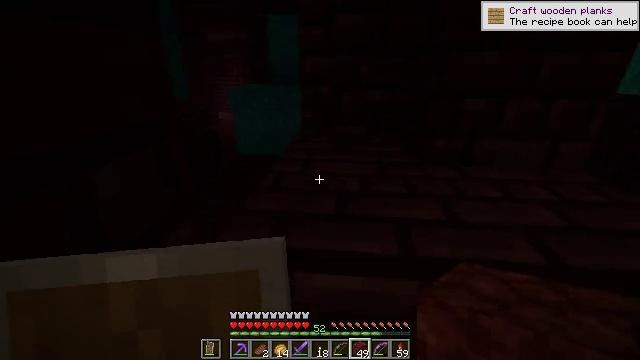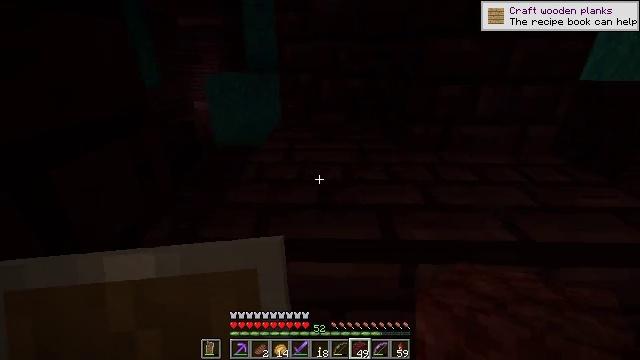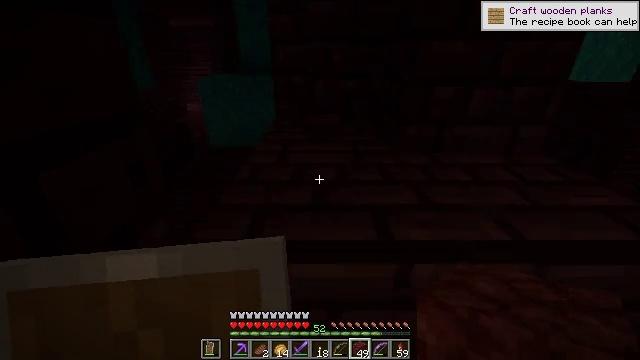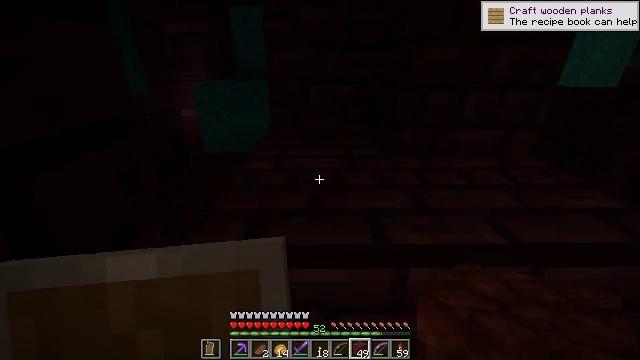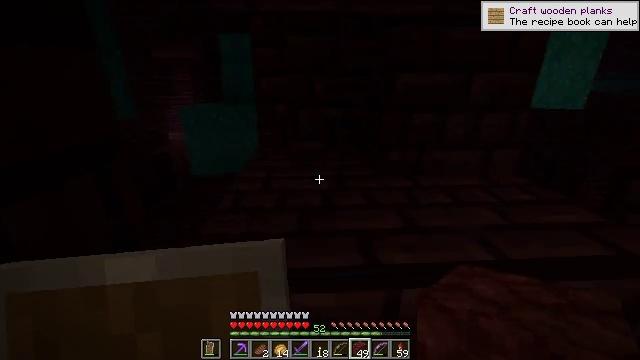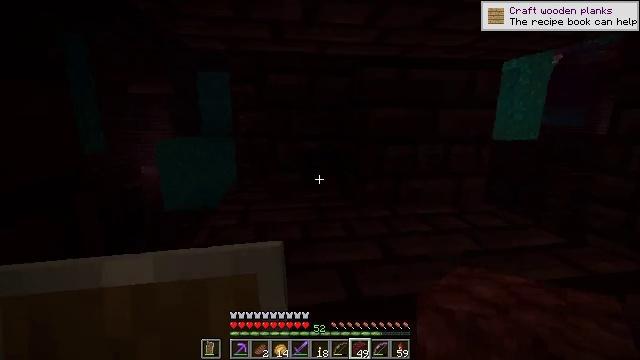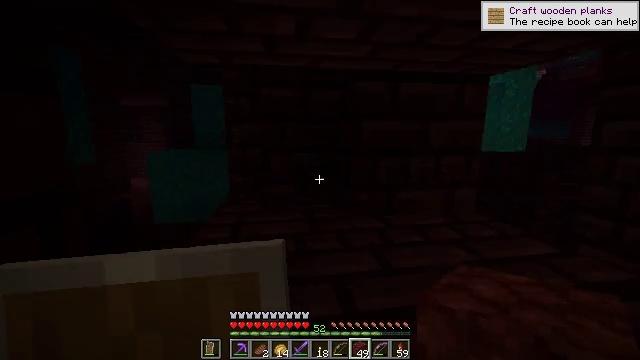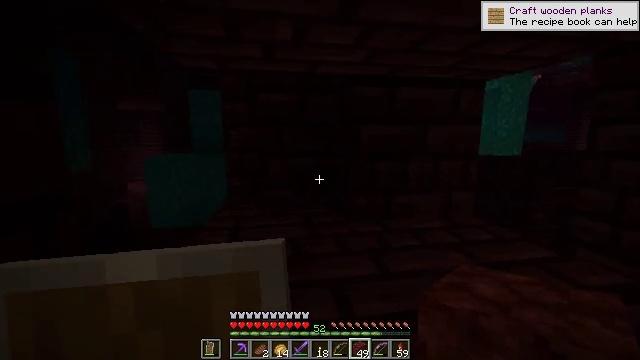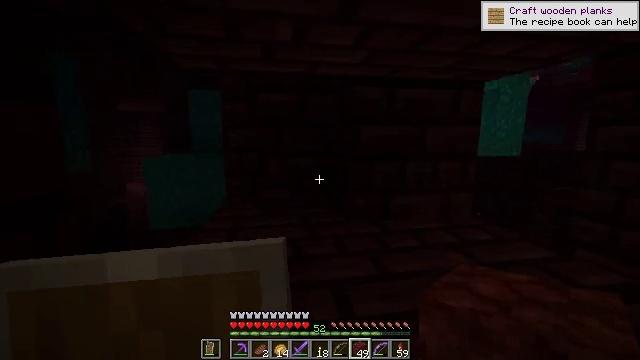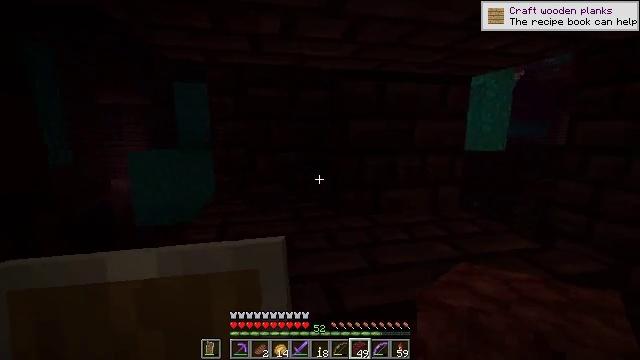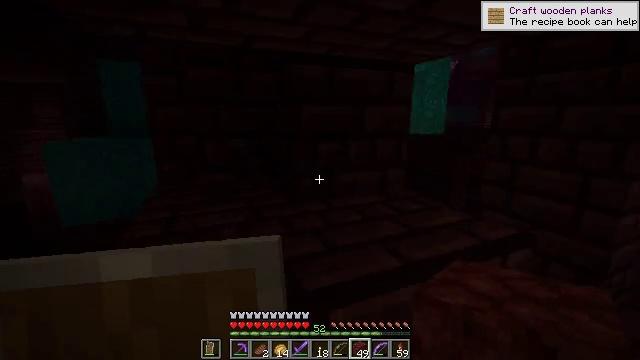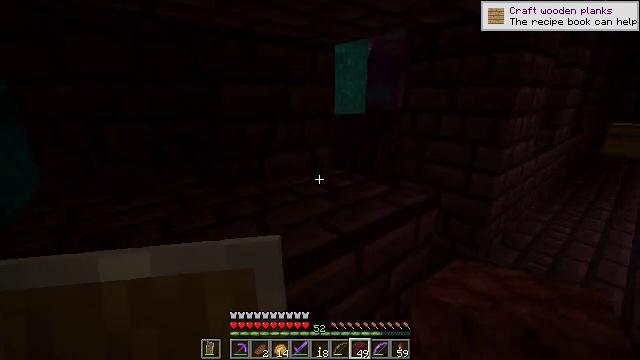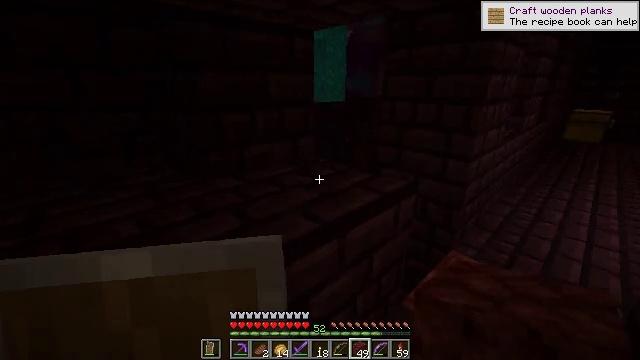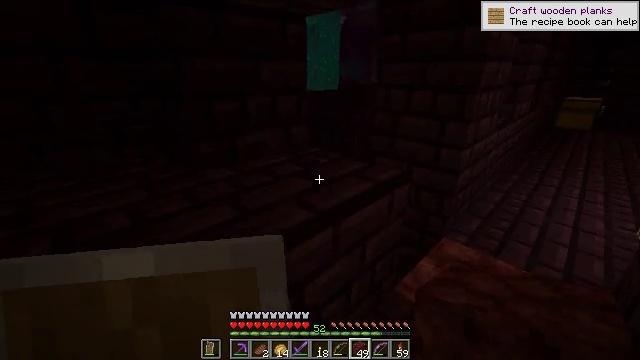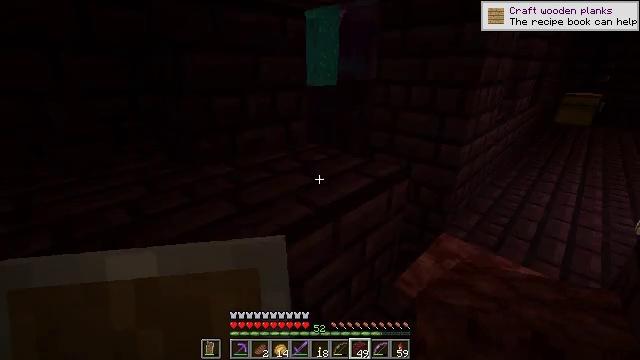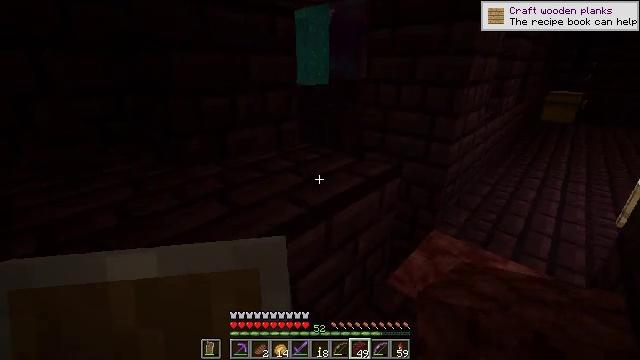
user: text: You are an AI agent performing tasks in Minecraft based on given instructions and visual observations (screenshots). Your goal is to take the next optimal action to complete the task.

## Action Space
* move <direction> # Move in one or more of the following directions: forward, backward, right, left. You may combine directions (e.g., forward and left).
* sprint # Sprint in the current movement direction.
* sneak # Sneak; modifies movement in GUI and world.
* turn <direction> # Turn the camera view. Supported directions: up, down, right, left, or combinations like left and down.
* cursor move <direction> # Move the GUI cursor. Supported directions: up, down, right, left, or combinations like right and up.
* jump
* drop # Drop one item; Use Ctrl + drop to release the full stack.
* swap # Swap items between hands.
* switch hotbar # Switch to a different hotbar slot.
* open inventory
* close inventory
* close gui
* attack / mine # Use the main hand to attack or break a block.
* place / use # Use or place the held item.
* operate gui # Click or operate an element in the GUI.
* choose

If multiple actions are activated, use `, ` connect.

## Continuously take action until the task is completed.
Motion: motion action
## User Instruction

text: Harvest nether bricks from a structure.
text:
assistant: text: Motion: turn right and down
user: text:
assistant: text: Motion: turn right
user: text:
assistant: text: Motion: turn right and up
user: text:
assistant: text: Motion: turn right and up
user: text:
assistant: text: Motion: turn right and up
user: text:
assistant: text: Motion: turn right and up
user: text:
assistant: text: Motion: no_op
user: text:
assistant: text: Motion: no_op
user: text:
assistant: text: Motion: turn right and down
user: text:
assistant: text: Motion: turn right and down
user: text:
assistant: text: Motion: turn right and down
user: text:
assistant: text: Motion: turn right and down
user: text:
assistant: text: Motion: turn right and down
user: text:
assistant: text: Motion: no_op
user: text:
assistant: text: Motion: turn right
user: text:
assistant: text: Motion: no_op
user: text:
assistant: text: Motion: turn left and down
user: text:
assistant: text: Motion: turn left and down
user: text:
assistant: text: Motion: turn left
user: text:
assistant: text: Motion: turn left and down
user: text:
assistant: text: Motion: turn left
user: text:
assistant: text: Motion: turn left
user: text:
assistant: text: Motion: no_op
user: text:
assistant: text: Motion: no_op
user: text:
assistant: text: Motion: no_op
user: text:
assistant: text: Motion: turn left
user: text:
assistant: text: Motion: turn left
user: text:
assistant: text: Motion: no_op
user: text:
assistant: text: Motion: no_op
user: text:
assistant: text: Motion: no_op